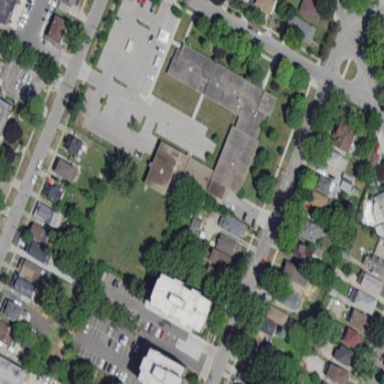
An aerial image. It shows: School.